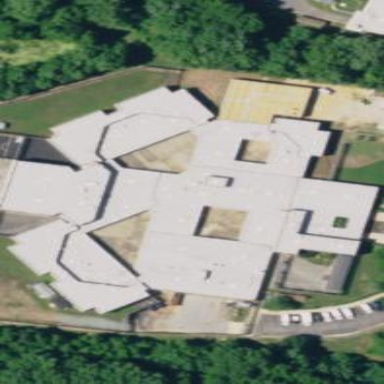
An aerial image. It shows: Prison building.